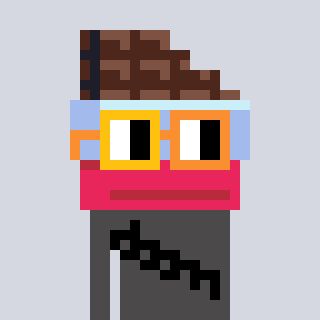
a pixel art character with square yellow and orange glasses, a chocolate-shaped head and a grayscale-colored body on a cool background